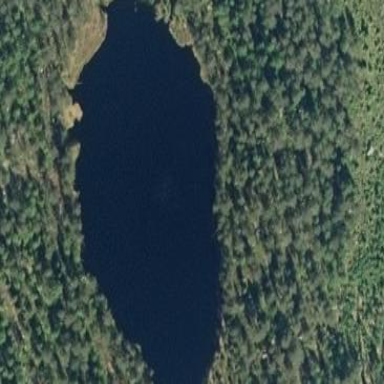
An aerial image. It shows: Serene lake surrounded by nature.